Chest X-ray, PA view. Patient: 43 years old, sex F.
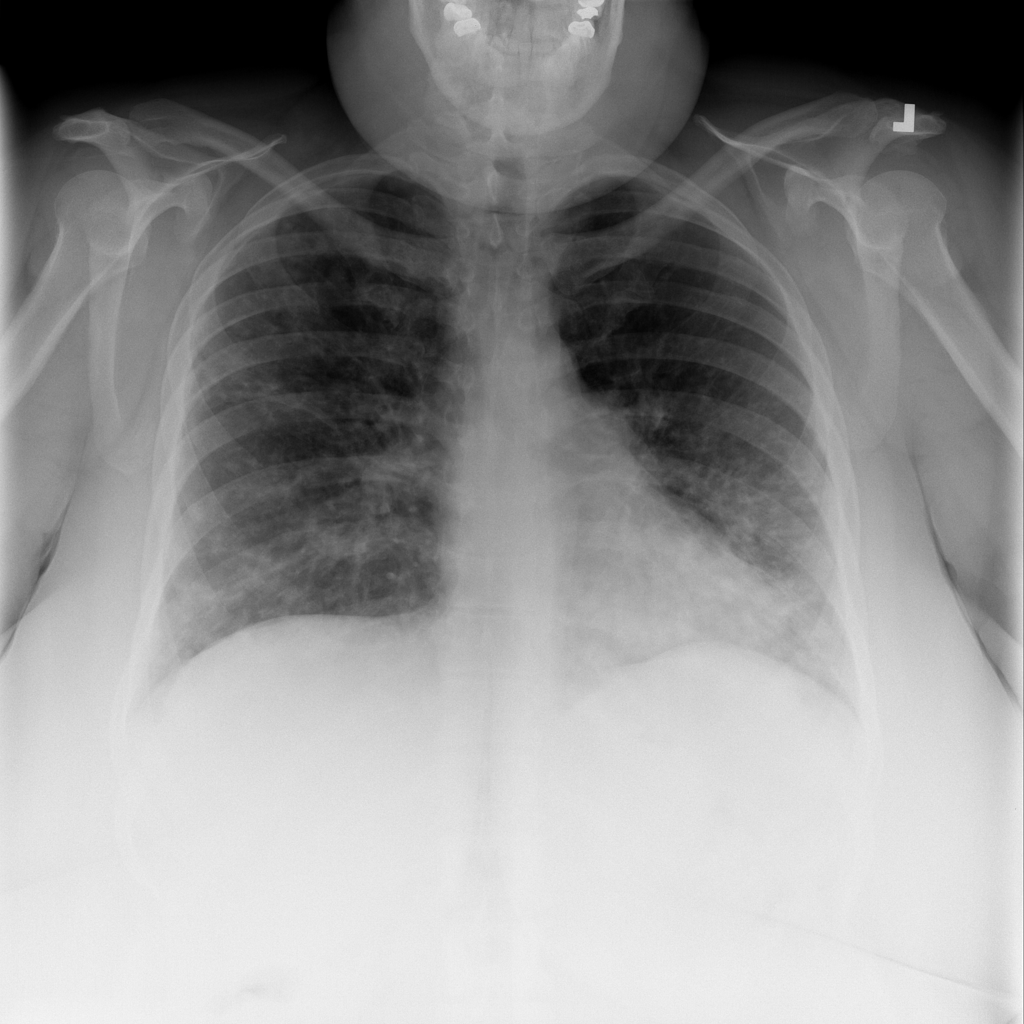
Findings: Nodule